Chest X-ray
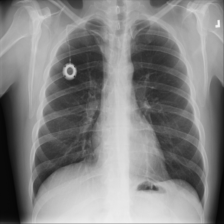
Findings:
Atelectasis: negative
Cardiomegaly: negative
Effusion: negative
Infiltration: negative
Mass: negative
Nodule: negative
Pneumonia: negative
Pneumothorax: negative
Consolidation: negative
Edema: negative
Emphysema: negative
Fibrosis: negative
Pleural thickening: negative
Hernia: negative